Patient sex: M
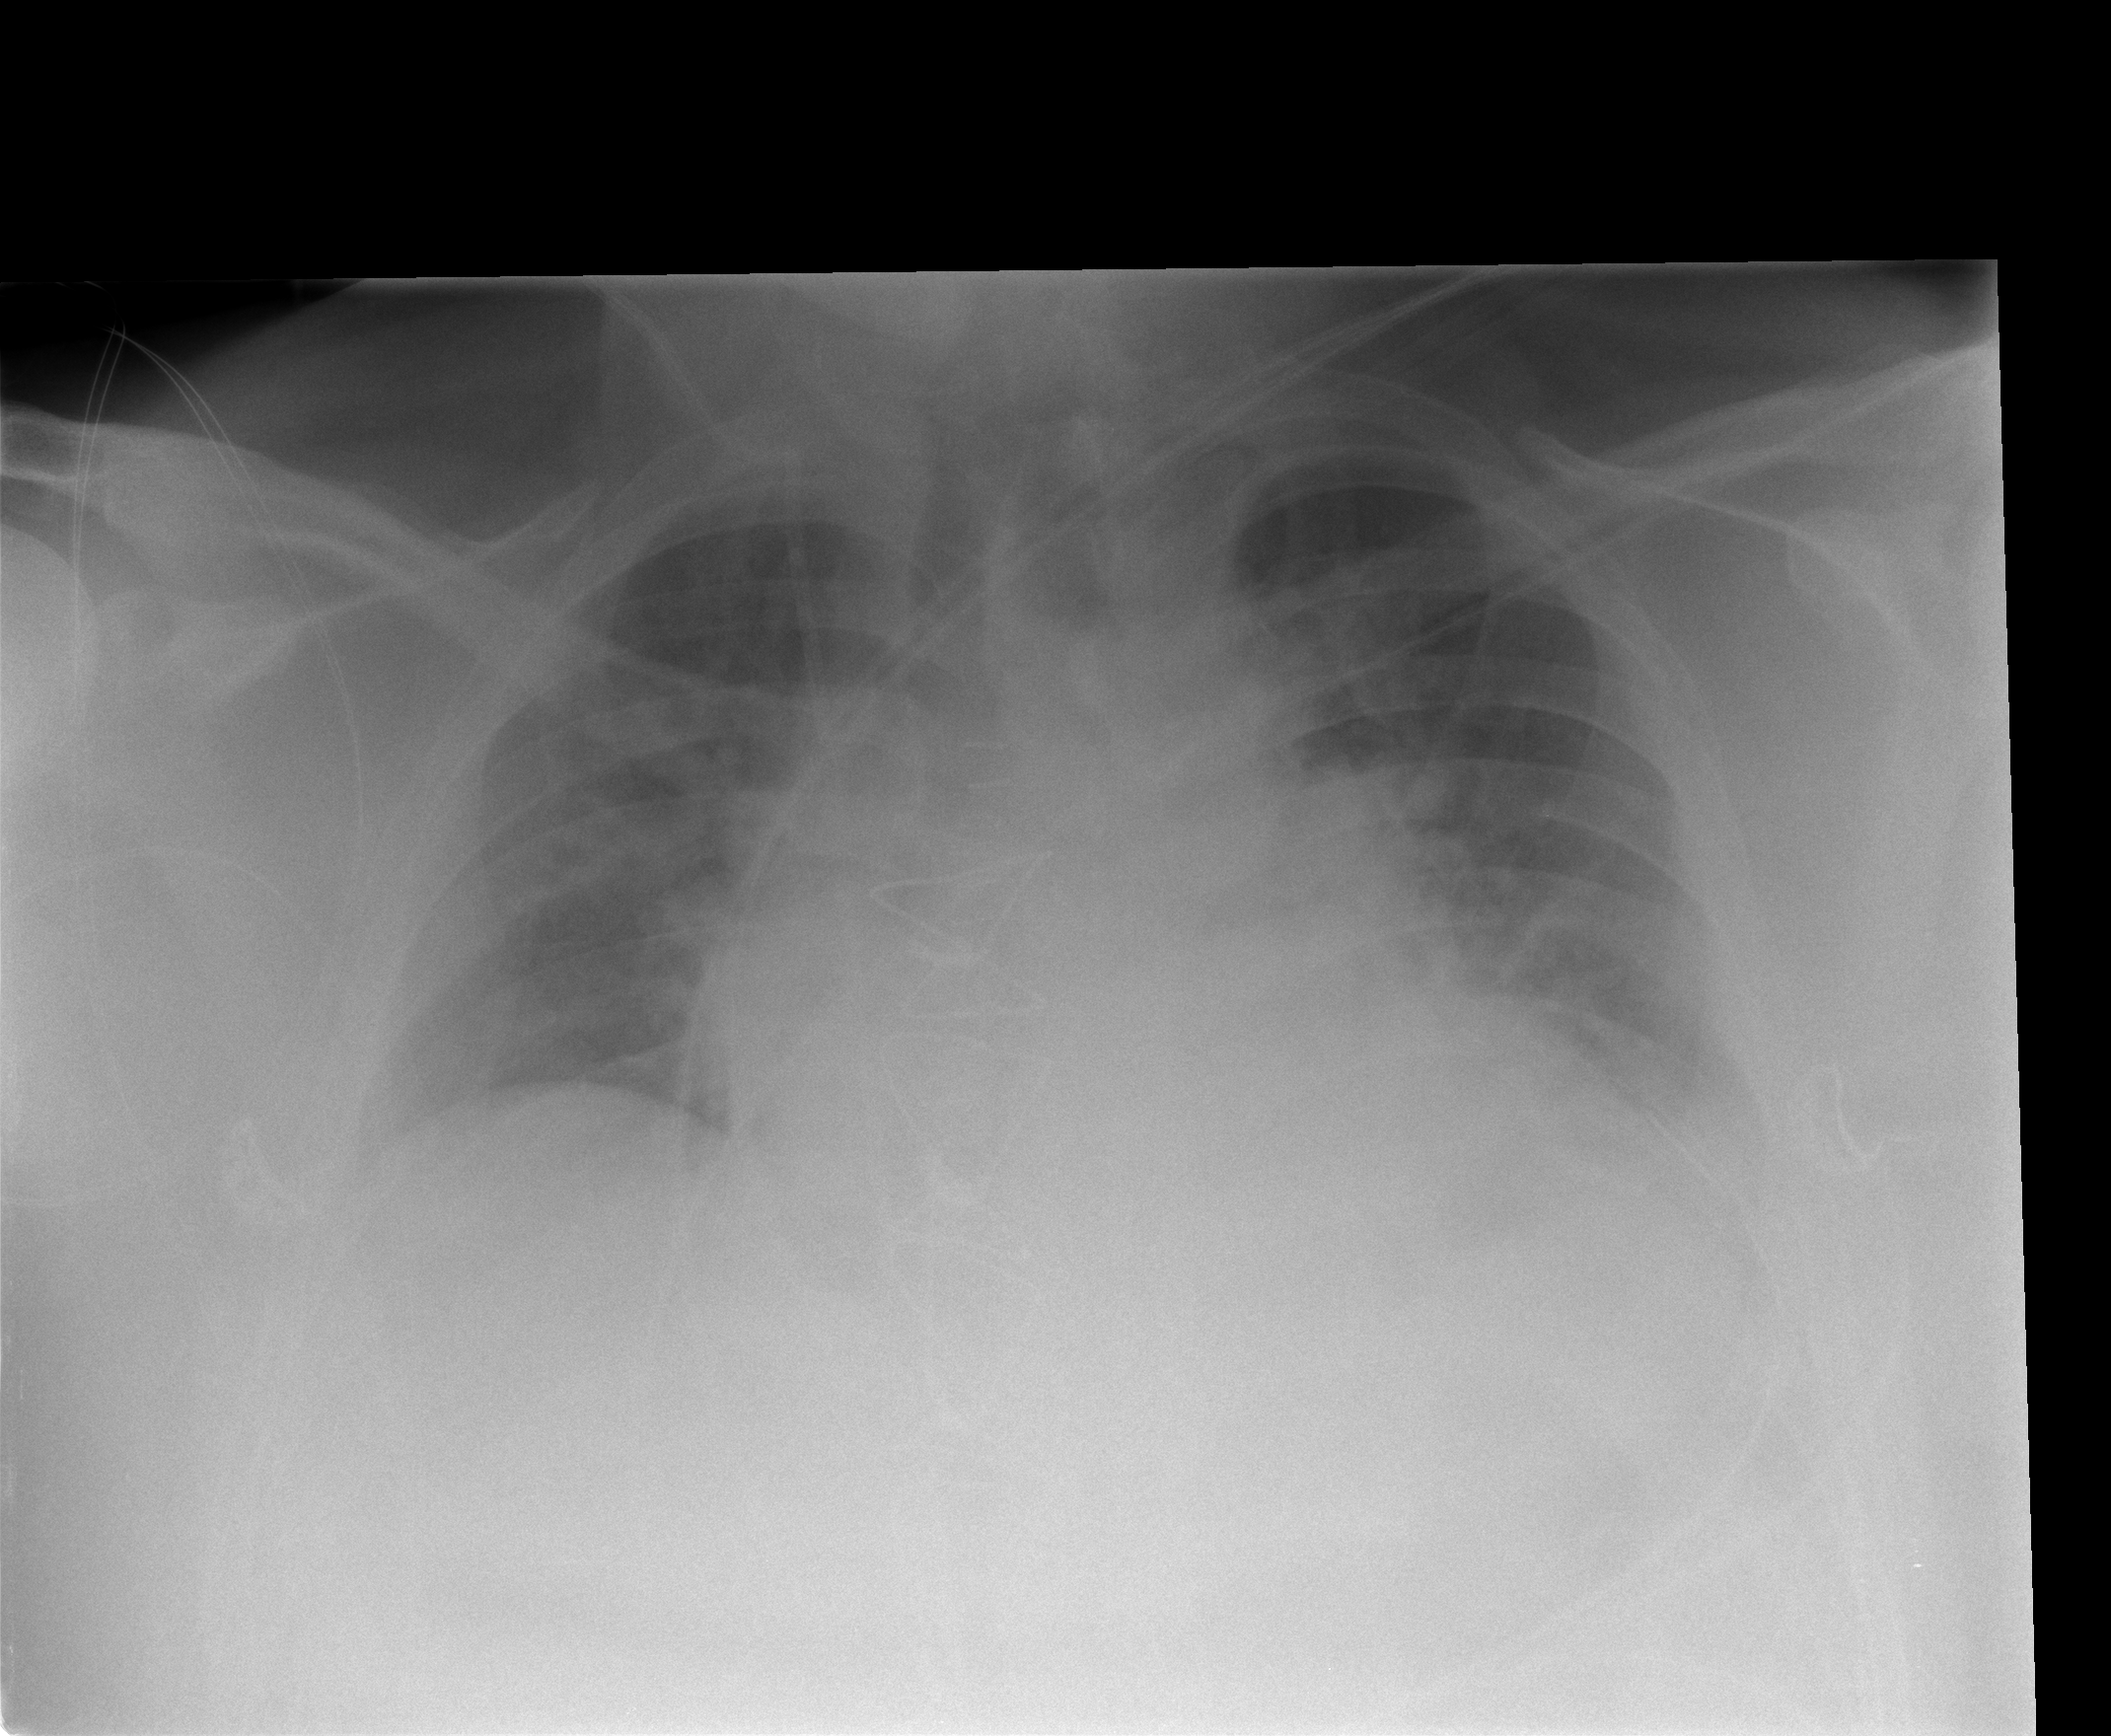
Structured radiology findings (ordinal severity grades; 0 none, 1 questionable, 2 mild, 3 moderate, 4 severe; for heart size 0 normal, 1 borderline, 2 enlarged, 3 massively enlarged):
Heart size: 2
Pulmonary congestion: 3
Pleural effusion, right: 2
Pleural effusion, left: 2
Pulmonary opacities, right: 0
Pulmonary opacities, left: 0
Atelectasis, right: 2
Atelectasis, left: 2